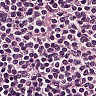
Metastatic tissue present: no